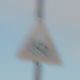
Verkehrszeichen: RadverkehrRechts
Umgebung: Outdoor, Nature
Tageszeit: SunriseSunset
Wetter: PartlyCloudy
Licht: Natural
Jahreszeit: NotSpecified
Kontrast: LowContrast